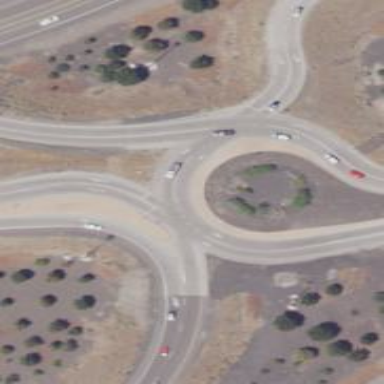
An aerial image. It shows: Roundabout on trunk highway.